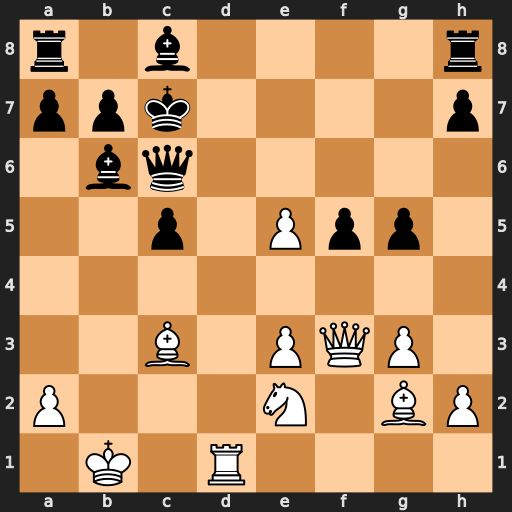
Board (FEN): r1b4r/ppk4p/1bq5/2p1Ppp1/8/2B1PQP1/P3N1BP/1K1R4
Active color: w
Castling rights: -
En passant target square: -
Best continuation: e6 Bxe6 Be5+